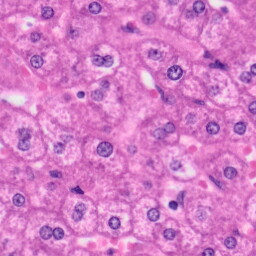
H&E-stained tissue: Liver